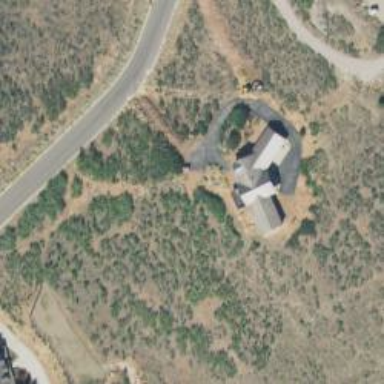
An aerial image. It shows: Driveway.